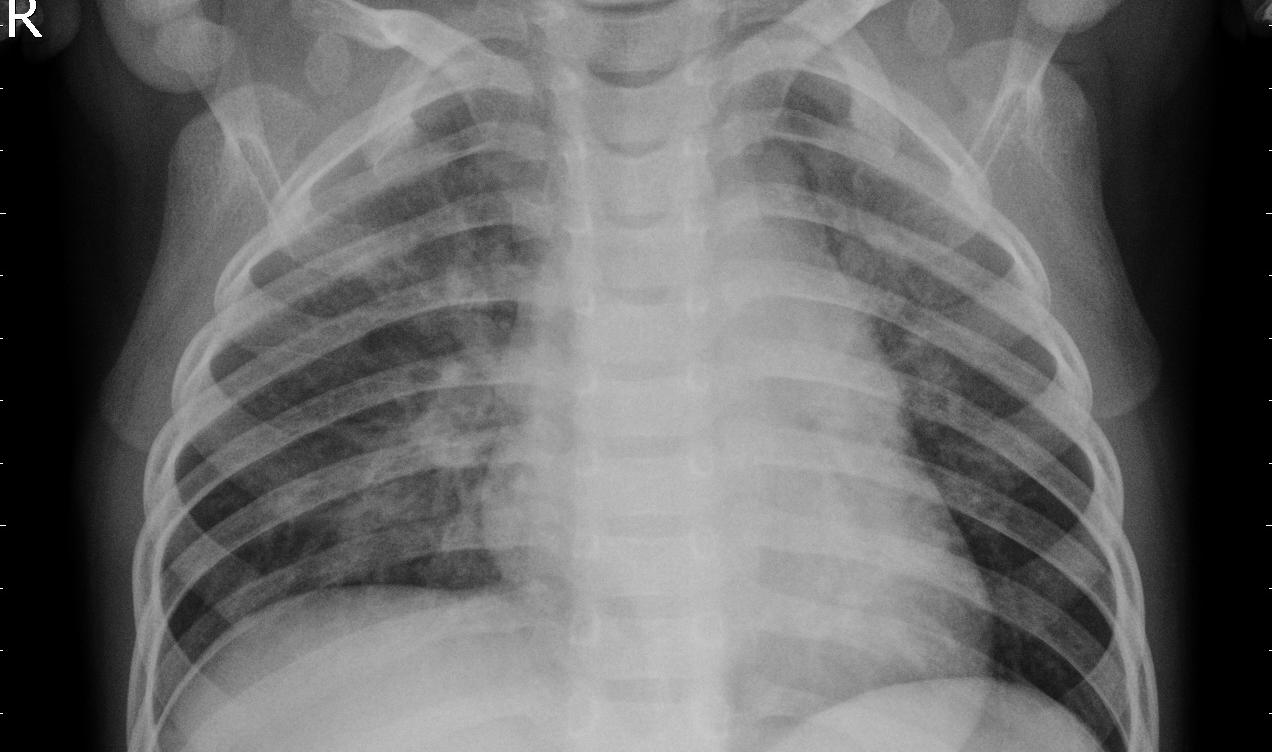
Diagnosis: PNEUMONIA